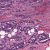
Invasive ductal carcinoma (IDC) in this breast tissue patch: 1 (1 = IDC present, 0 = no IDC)